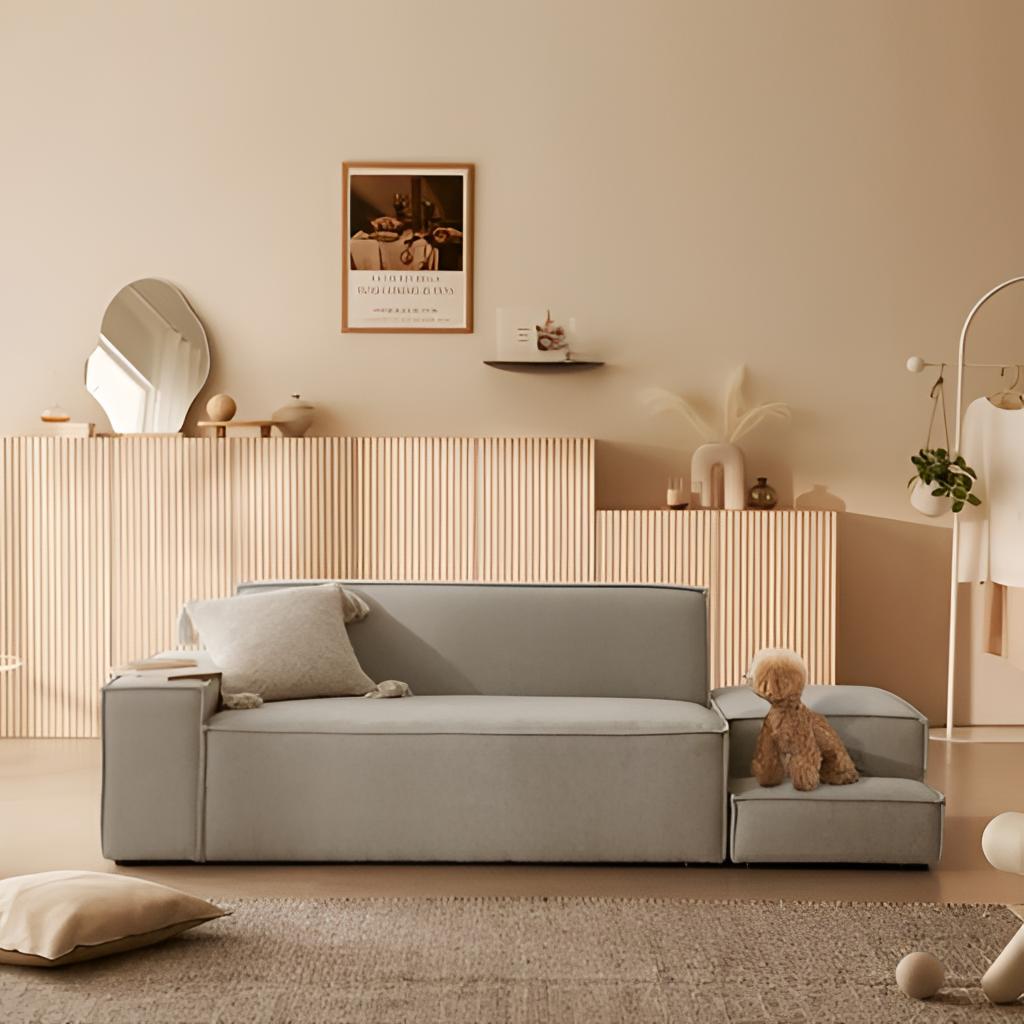
fabric sofa, living room, modern, beige wood flooring, with solid pattern, beige wood wallpaper, with vertical striped pattern